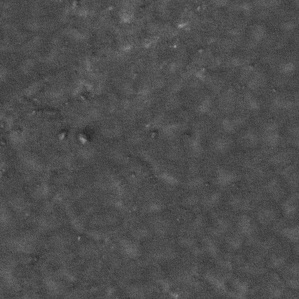
Label: frost